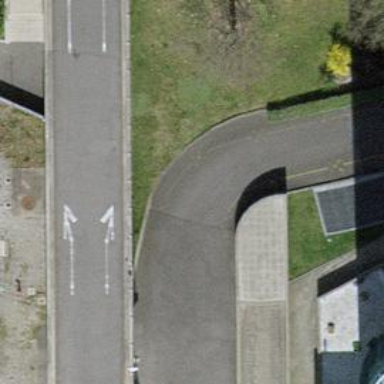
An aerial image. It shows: Service road with sidewalks on both sides.